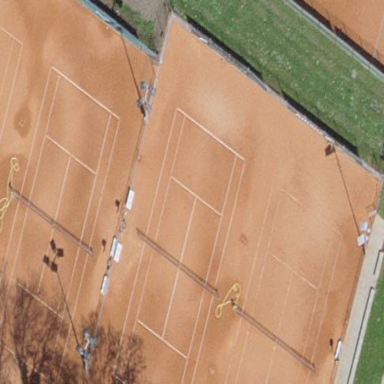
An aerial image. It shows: Tennis court with sandy surface located in pitch designated for leisure land.